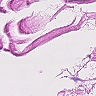
Metastatic tissue present: no